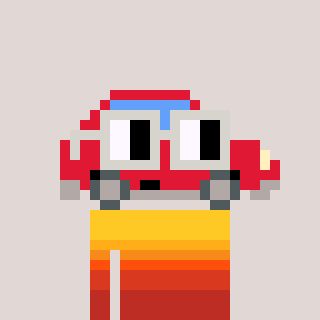
a pixel art character with square light gray glasses, a car-shaped head and a magenta-colored body on a warm background